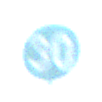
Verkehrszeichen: VorgeschriebeneMindestgeschwindigkeit
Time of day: MorningAfternoon
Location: Outdoor (Special)
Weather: Clear
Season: NotSpecified
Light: Natural